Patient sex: M
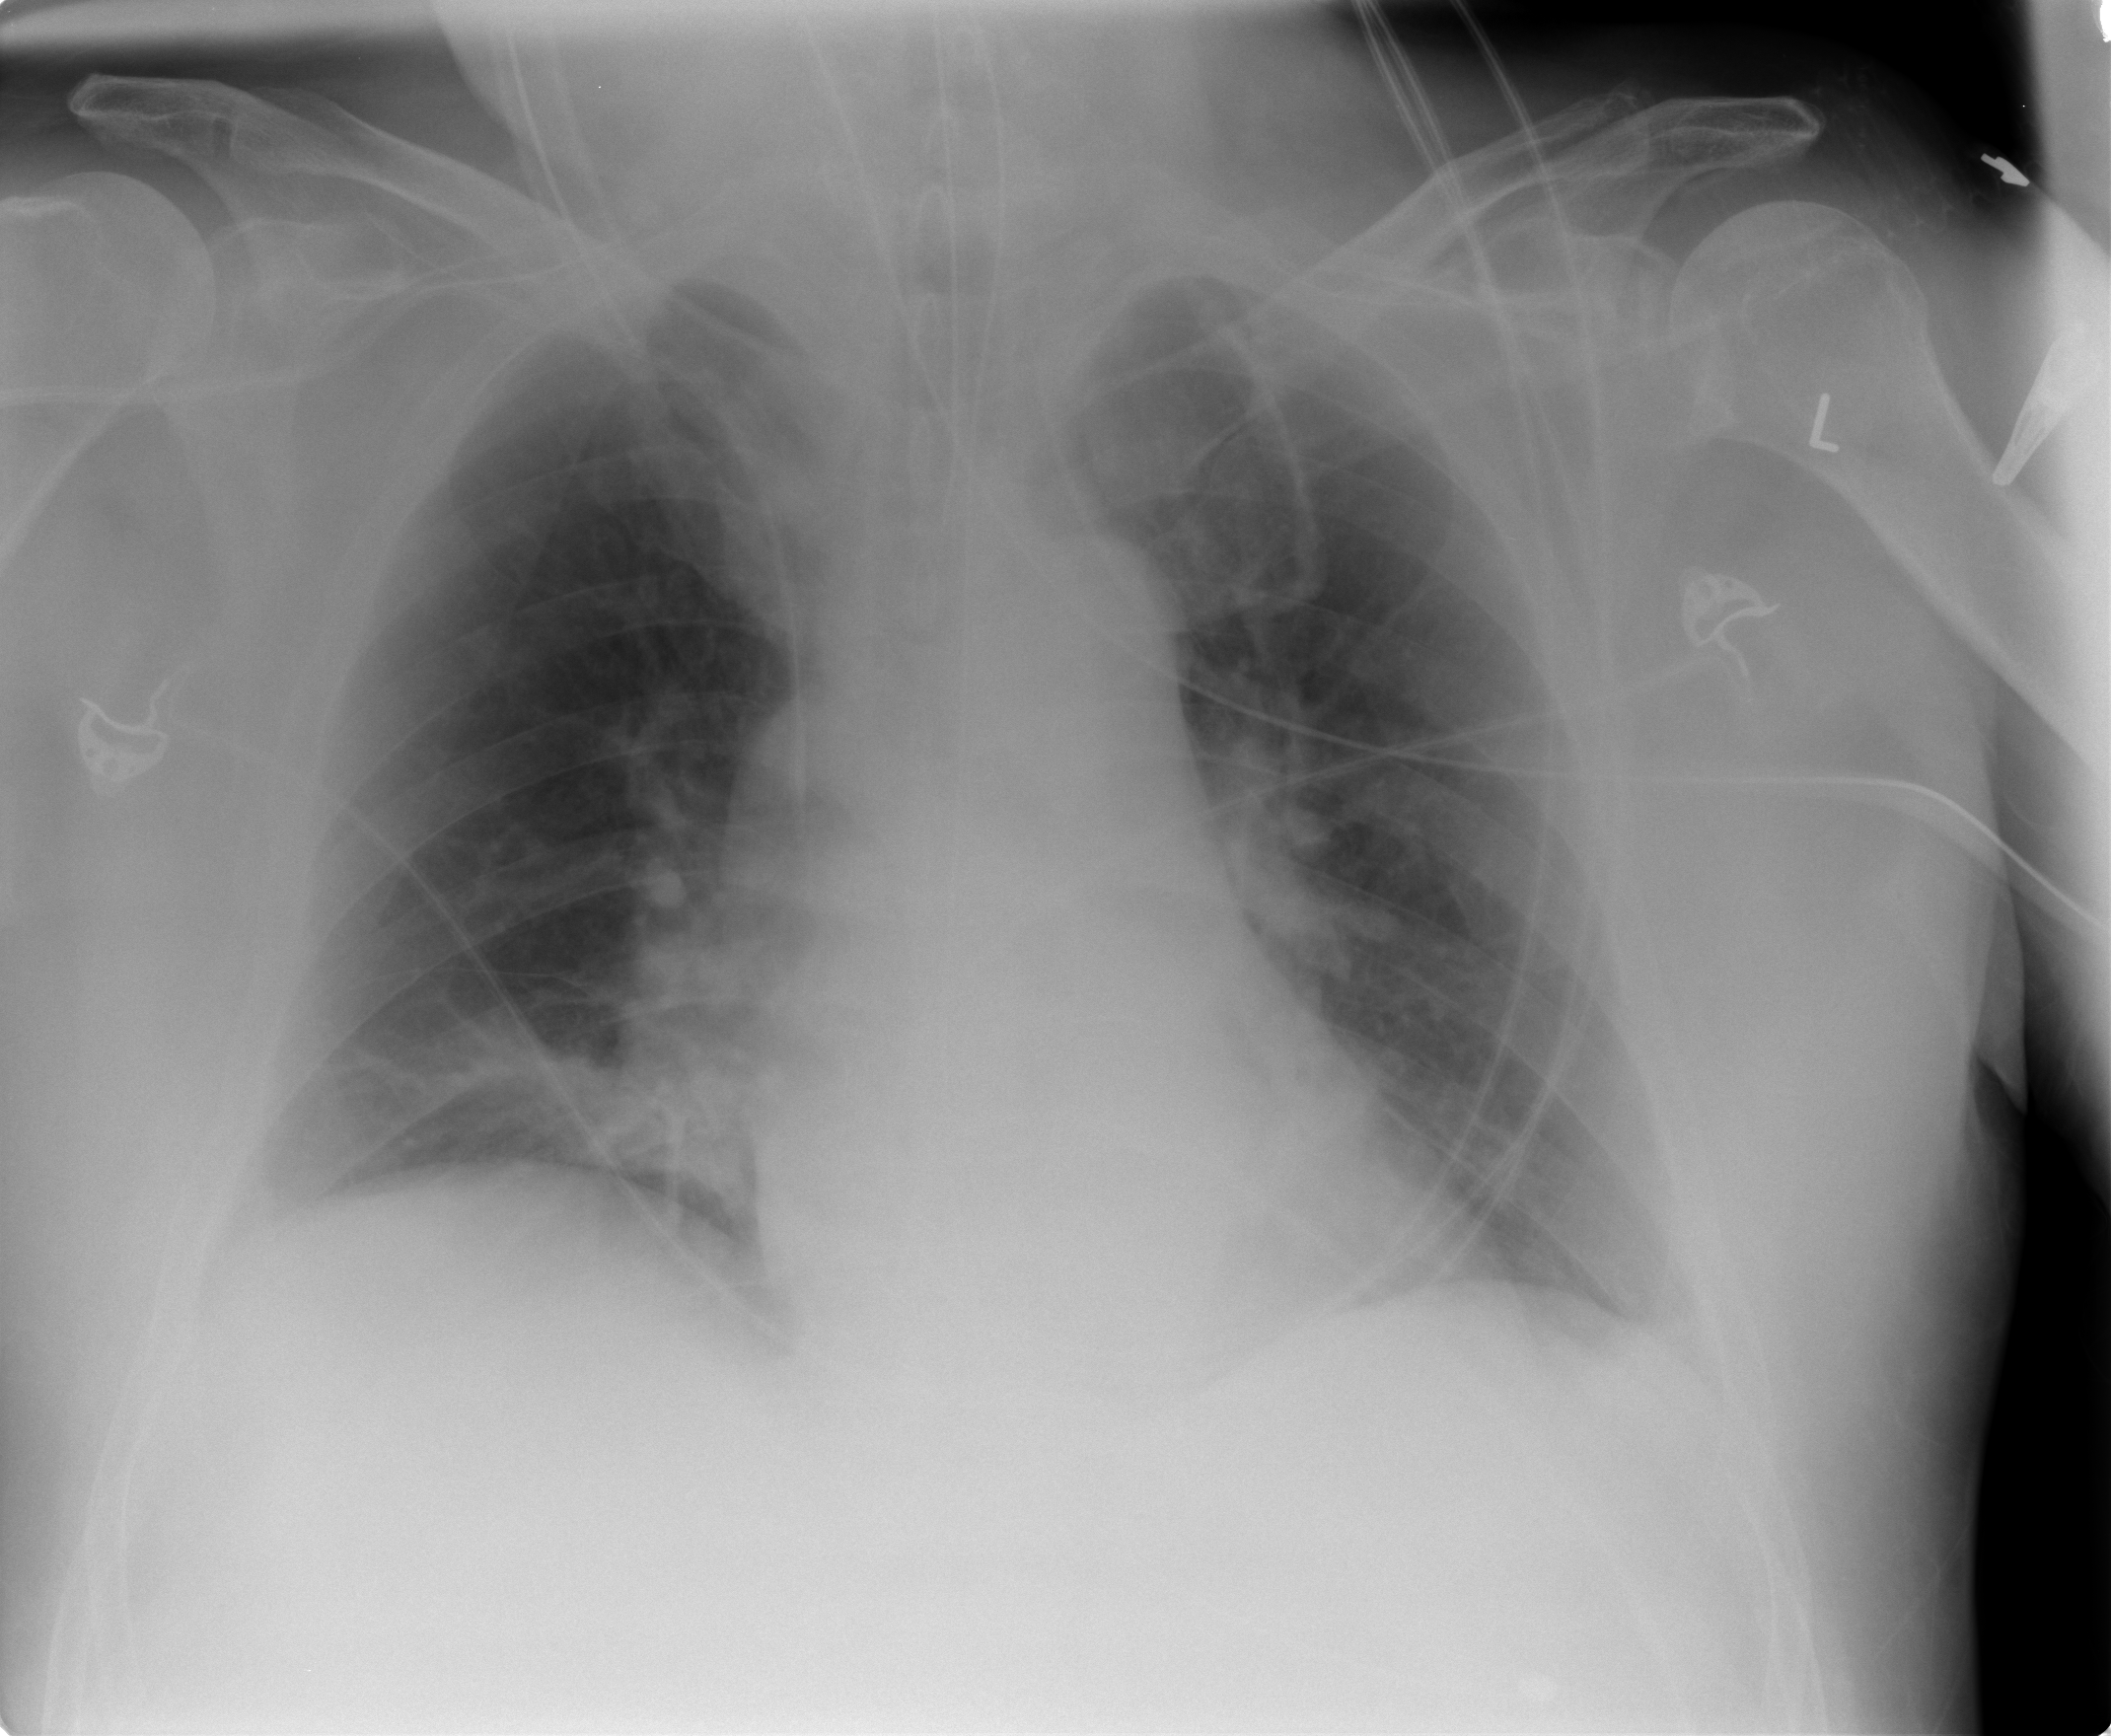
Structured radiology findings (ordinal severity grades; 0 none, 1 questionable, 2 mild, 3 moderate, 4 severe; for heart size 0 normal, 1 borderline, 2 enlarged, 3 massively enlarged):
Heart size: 0
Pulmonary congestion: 0
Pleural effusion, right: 0
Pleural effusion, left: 0
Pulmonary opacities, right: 1
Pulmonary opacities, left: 0
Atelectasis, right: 1
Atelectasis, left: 1